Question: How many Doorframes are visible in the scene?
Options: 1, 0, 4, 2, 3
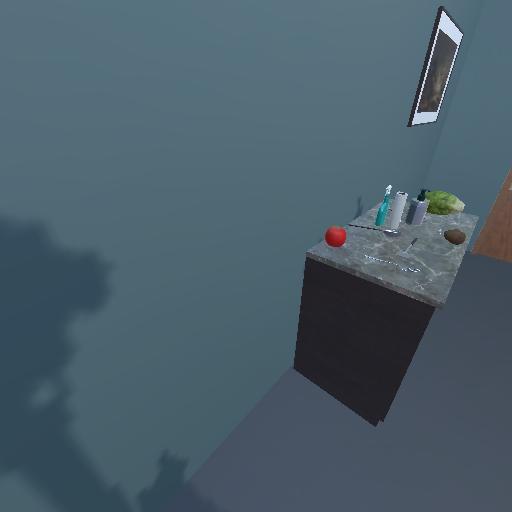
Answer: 1